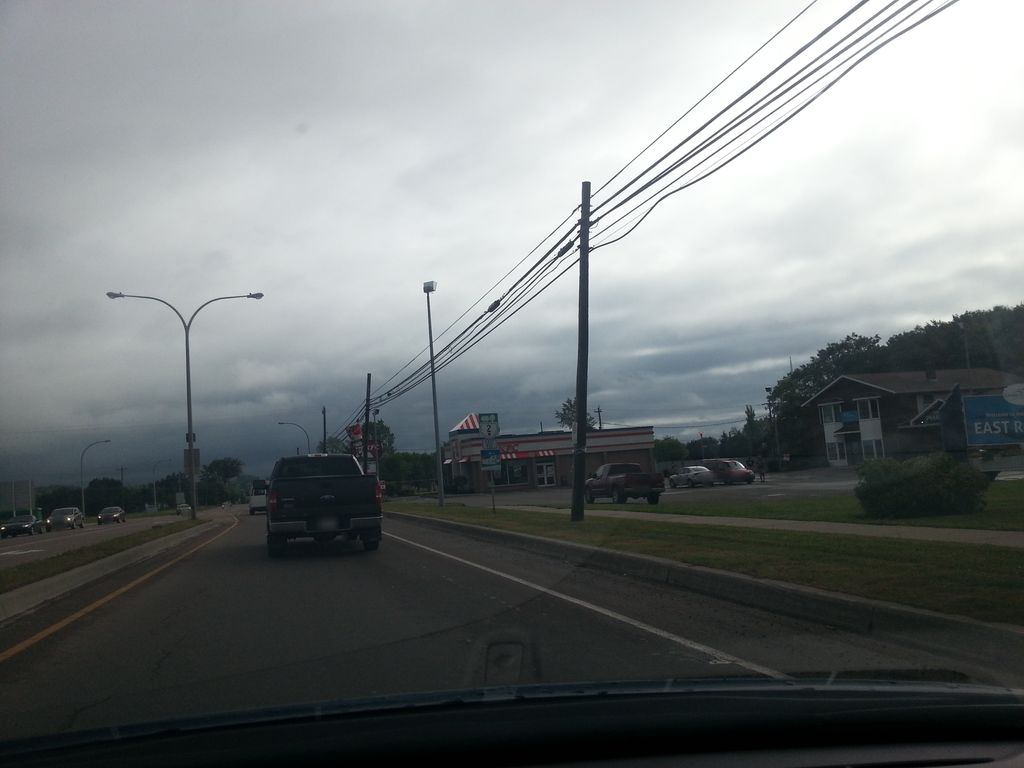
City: charlottetown